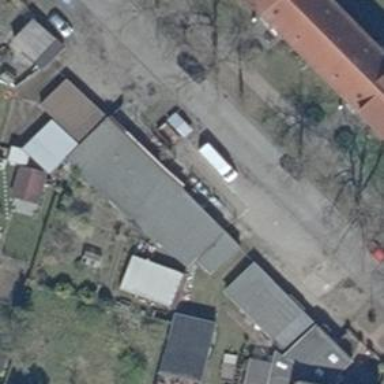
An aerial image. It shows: Group of garages.